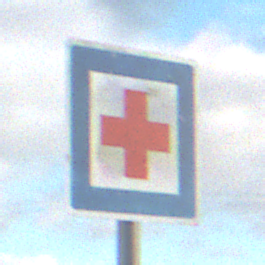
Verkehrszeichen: ErsteHilfe
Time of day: SunriseSunset
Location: Outdoor (RoadRail)
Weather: PartlyCloudy
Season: NotSpecified
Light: Natural